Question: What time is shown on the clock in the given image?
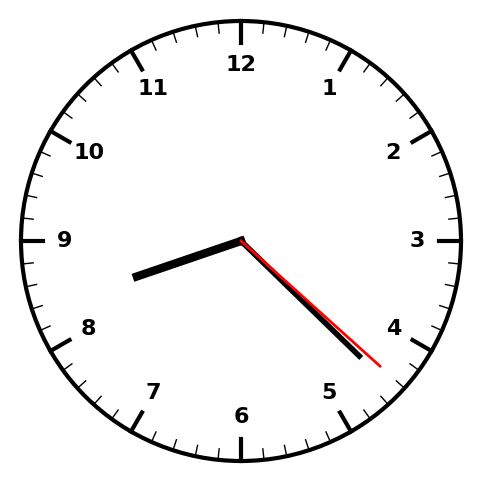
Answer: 08:22:22